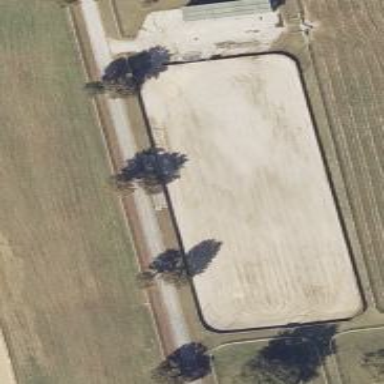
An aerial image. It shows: Equestrian pitch with sand surface.